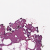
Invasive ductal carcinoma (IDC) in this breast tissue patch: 0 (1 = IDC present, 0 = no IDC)